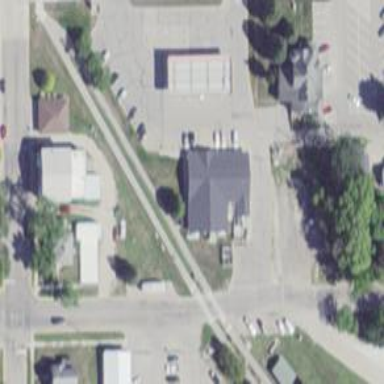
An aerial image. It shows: Convenience shop.